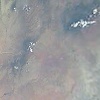
Label: land